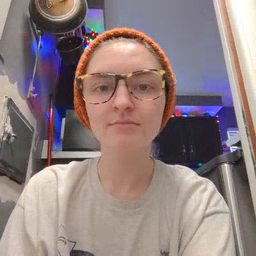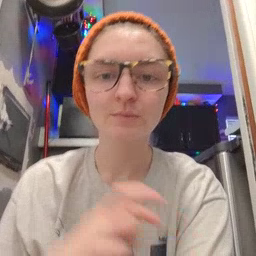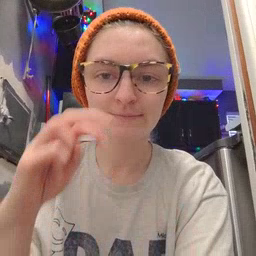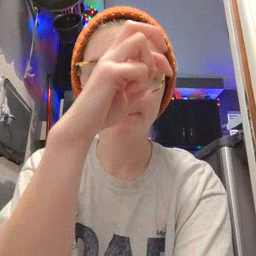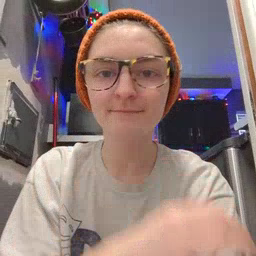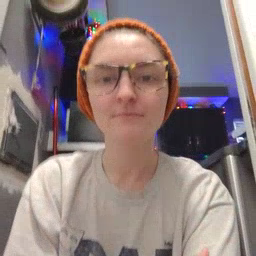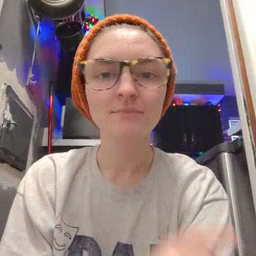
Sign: stairs